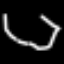
Label: octagon